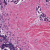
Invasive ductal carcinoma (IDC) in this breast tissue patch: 1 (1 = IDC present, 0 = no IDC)